Field crop: maize
Growth stage: 2
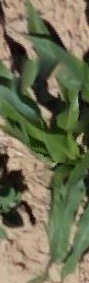
Species: maize